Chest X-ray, PA view. Patient: 62 years old, sex M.
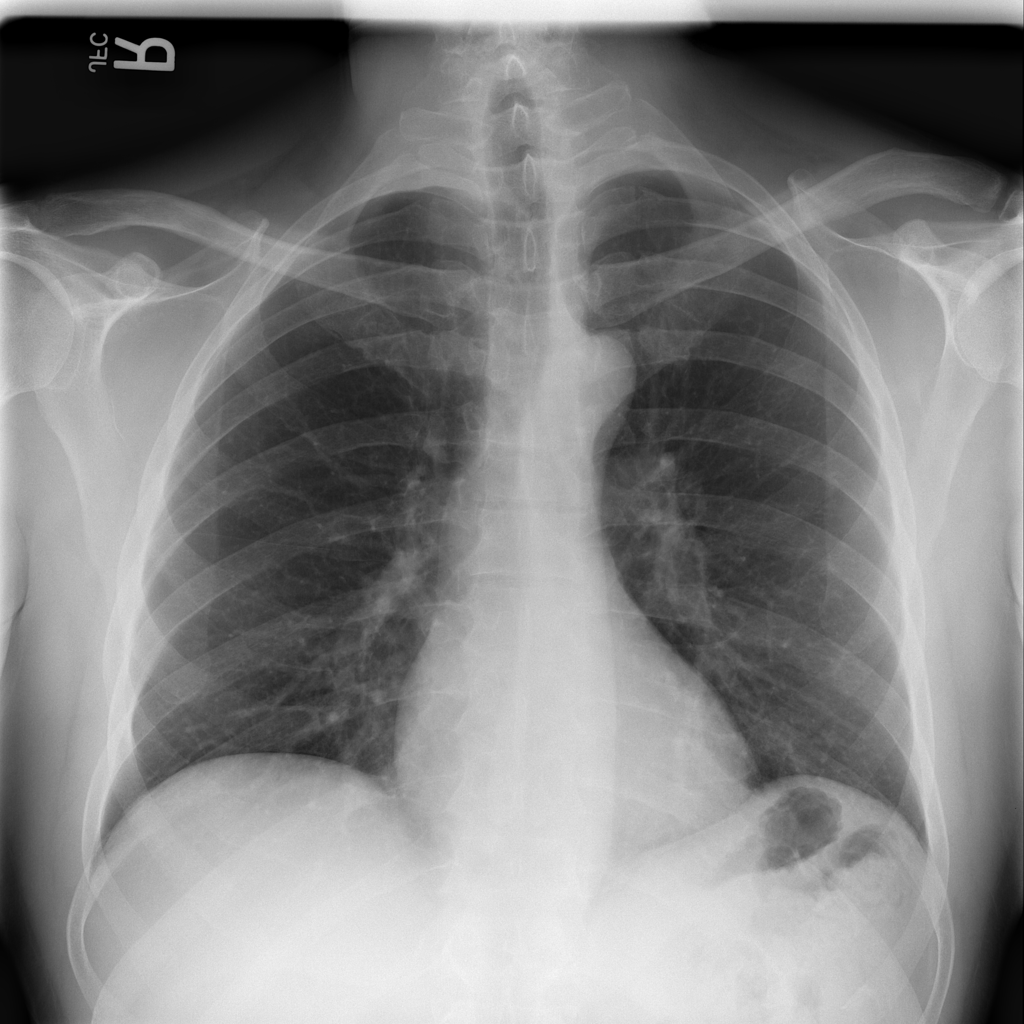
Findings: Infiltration